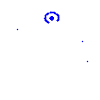
Particle: proton